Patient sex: F
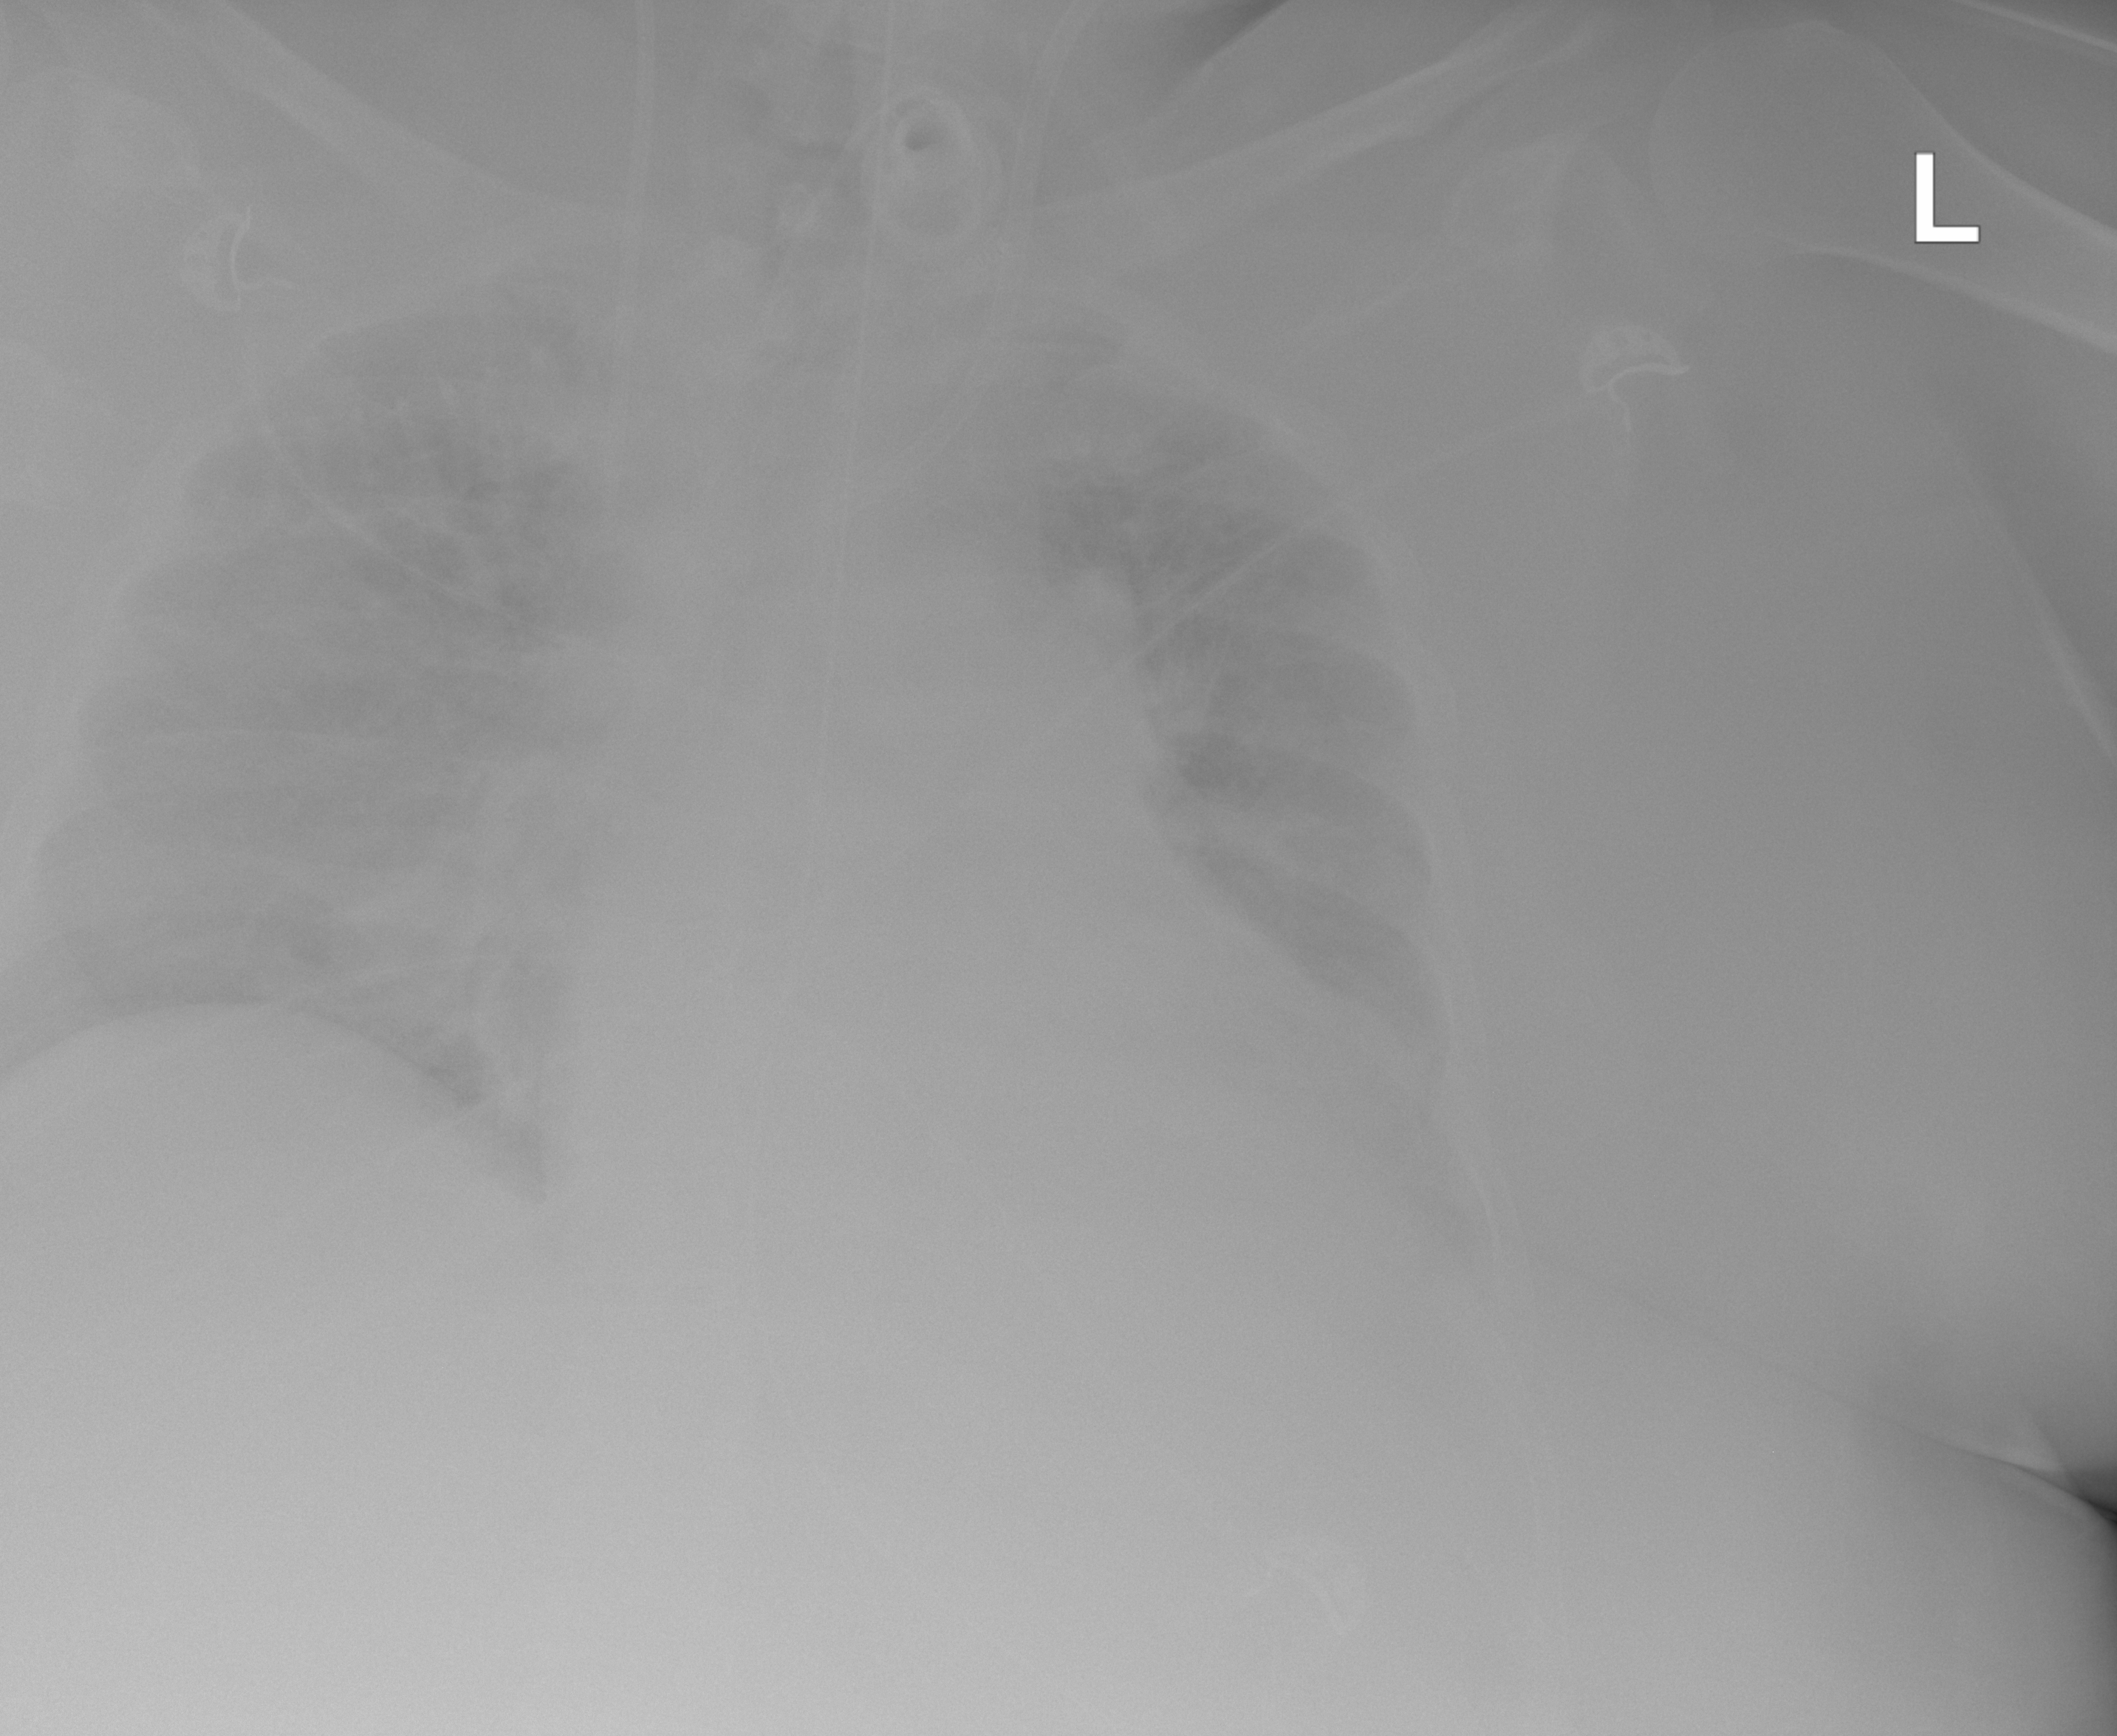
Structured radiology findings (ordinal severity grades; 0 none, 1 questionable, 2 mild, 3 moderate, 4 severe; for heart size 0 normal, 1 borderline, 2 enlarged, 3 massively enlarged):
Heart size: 2
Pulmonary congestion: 2
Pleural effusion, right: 0
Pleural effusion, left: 0
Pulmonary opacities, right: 2
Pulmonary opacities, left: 0
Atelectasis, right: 2
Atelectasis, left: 0